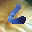
Label: 6